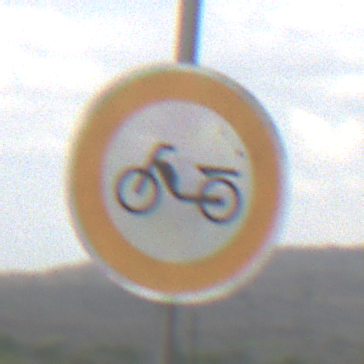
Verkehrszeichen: VerbotMofas
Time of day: Midday
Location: Outdoor (Nature)
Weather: PartlyCloudy
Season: NotSpecified
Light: Natural